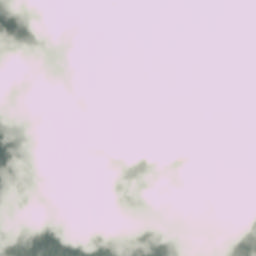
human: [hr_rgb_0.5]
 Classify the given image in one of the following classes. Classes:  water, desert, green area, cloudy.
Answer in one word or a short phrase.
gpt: cloudy